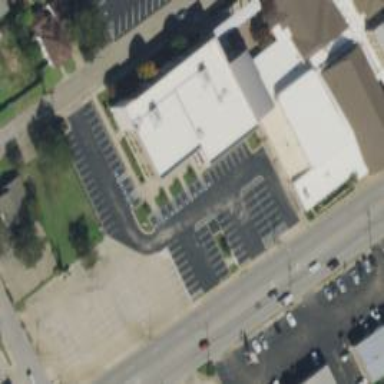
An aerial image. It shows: Parking space.